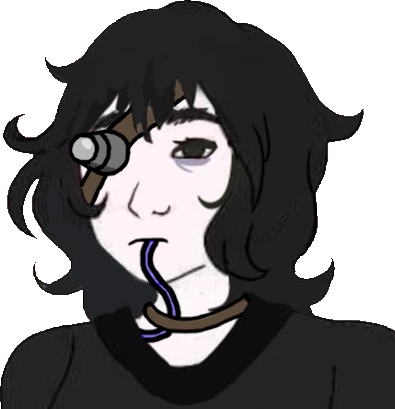
Label: 5_Doomer_Girl